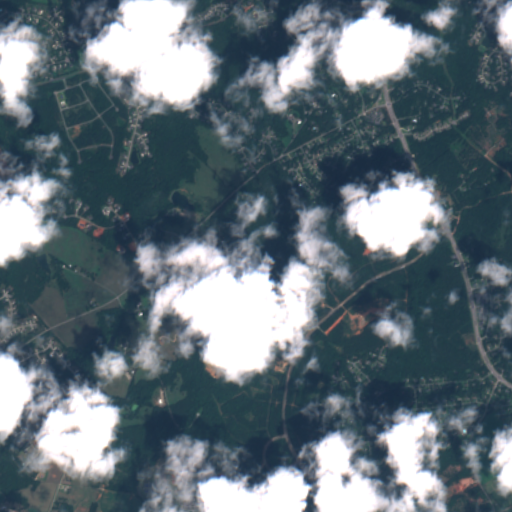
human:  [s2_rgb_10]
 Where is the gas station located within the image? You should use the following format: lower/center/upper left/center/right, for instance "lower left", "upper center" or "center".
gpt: The gas station is located in the upper right of the image.
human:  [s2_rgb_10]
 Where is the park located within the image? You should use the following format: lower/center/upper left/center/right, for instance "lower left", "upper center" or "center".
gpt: The park is located in the lower left of the image.
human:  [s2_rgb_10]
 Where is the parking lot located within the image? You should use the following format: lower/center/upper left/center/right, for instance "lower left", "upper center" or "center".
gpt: The parking lot is located in the lower left of the image.
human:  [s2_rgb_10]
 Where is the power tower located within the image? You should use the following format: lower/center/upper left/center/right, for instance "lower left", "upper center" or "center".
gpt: The power tower is located in the upper right of the image.
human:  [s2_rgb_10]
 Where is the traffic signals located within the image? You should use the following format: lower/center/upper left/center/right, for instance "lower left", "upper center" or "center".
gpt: The traffic signals is located in the upper right of the image.
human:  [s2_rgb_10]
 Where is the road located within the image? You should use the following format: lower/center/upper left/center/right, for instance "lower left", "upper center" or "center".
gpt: There is no road in the image.